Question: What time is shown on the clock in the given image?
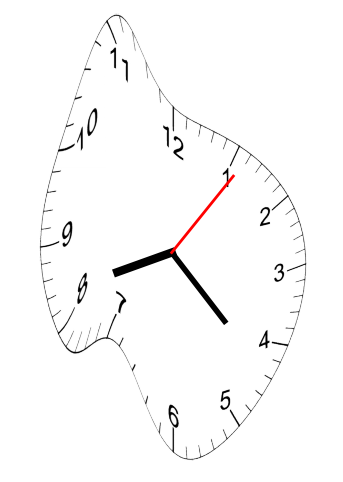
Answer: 08:22:06